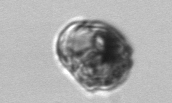
Label: Proterythropsis